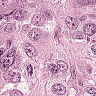
Metastatic tissue present: yes